Field crop: tomato
Growth stage: 1
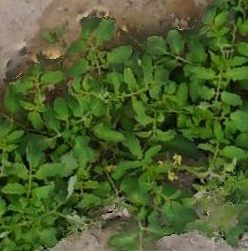
Species: tomato